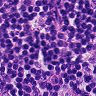
Metastatic tissue present: yes